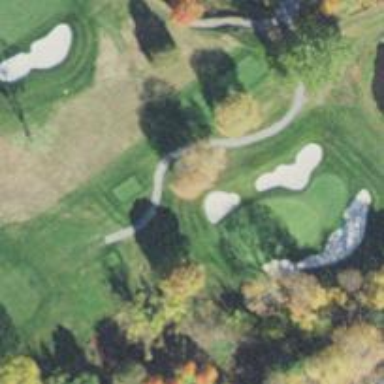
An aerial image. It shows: Path for both road and golf.